Field crop: tomato
Growth stage: 1
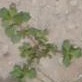
Species: portulaca